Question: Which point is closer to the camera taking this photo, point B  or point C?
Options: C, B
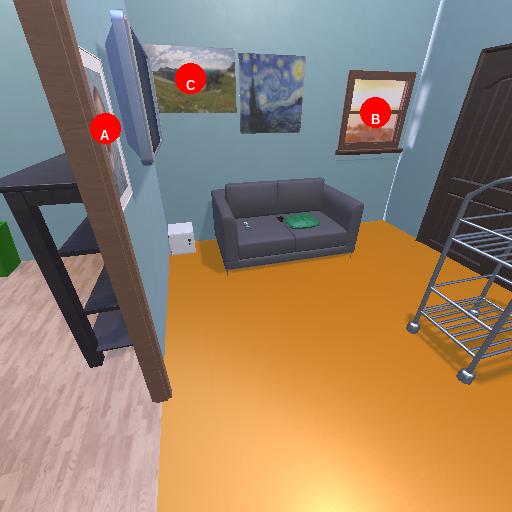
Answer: C